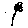
Label: flower